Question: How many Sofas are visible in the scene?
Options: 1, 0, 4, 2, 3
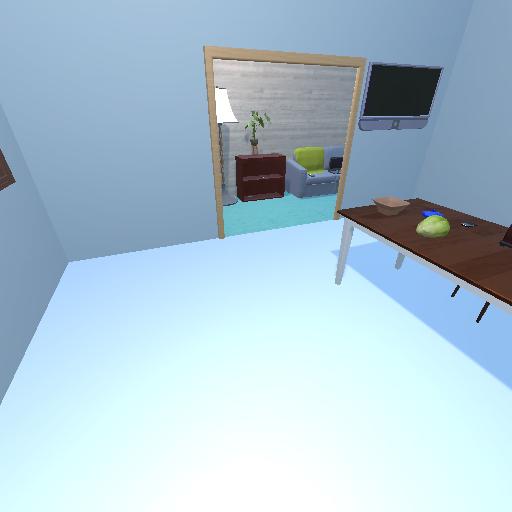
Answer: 1